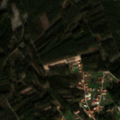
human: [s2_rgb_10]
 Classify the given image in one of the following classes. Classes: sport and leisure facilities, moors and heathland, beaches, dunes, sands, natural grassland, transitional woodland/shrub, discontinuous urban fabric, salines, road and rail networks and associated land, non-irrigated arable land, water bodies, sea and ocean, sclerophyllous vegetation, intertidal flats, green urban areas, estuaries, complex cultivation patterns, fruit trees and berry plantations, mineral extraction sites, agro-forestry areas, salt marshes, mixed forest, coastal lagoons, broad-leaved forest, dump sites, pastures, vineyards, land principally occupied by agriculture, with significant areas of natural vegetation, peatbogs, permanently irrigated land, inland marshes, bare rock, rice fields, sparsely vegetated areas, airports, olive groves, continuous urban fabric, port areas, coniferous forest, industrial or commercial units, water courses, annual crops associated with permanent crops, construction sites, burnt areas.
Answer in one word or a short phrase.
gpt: complex cultivation patterns, land principally occupied by agriculture, with significant areas of natural vegetation, coniferous forest, mixed forest, transitional woodland/shrub